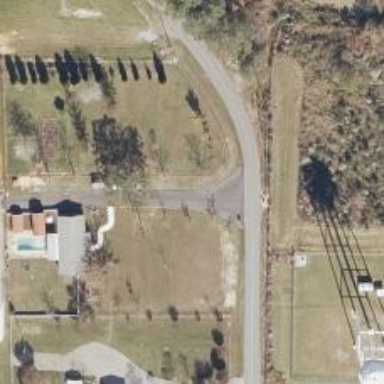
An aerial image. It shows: Driveway leading to service road.